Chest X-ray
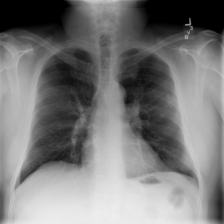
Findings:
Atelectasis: negative
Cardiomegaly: negative
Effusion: negative
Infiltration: negative
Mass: negative
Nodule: negative
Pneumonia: negative
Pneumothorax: negative
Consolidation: negative
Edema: negative
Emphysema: negative
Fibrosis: negative
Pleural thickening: negative
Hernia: negative